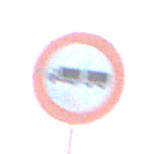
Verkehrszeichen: VerbotLastkraftwagenMitAnhaenger
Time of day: SunriseSunset
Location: Outdoor (Nature)
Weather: PartlyCloudy
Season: NotSpecified
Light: Natural